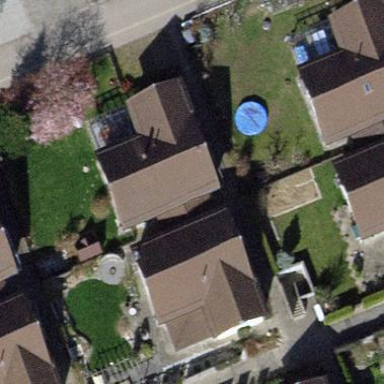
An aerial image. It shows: Semidetached house with gabled roof.